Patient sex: M
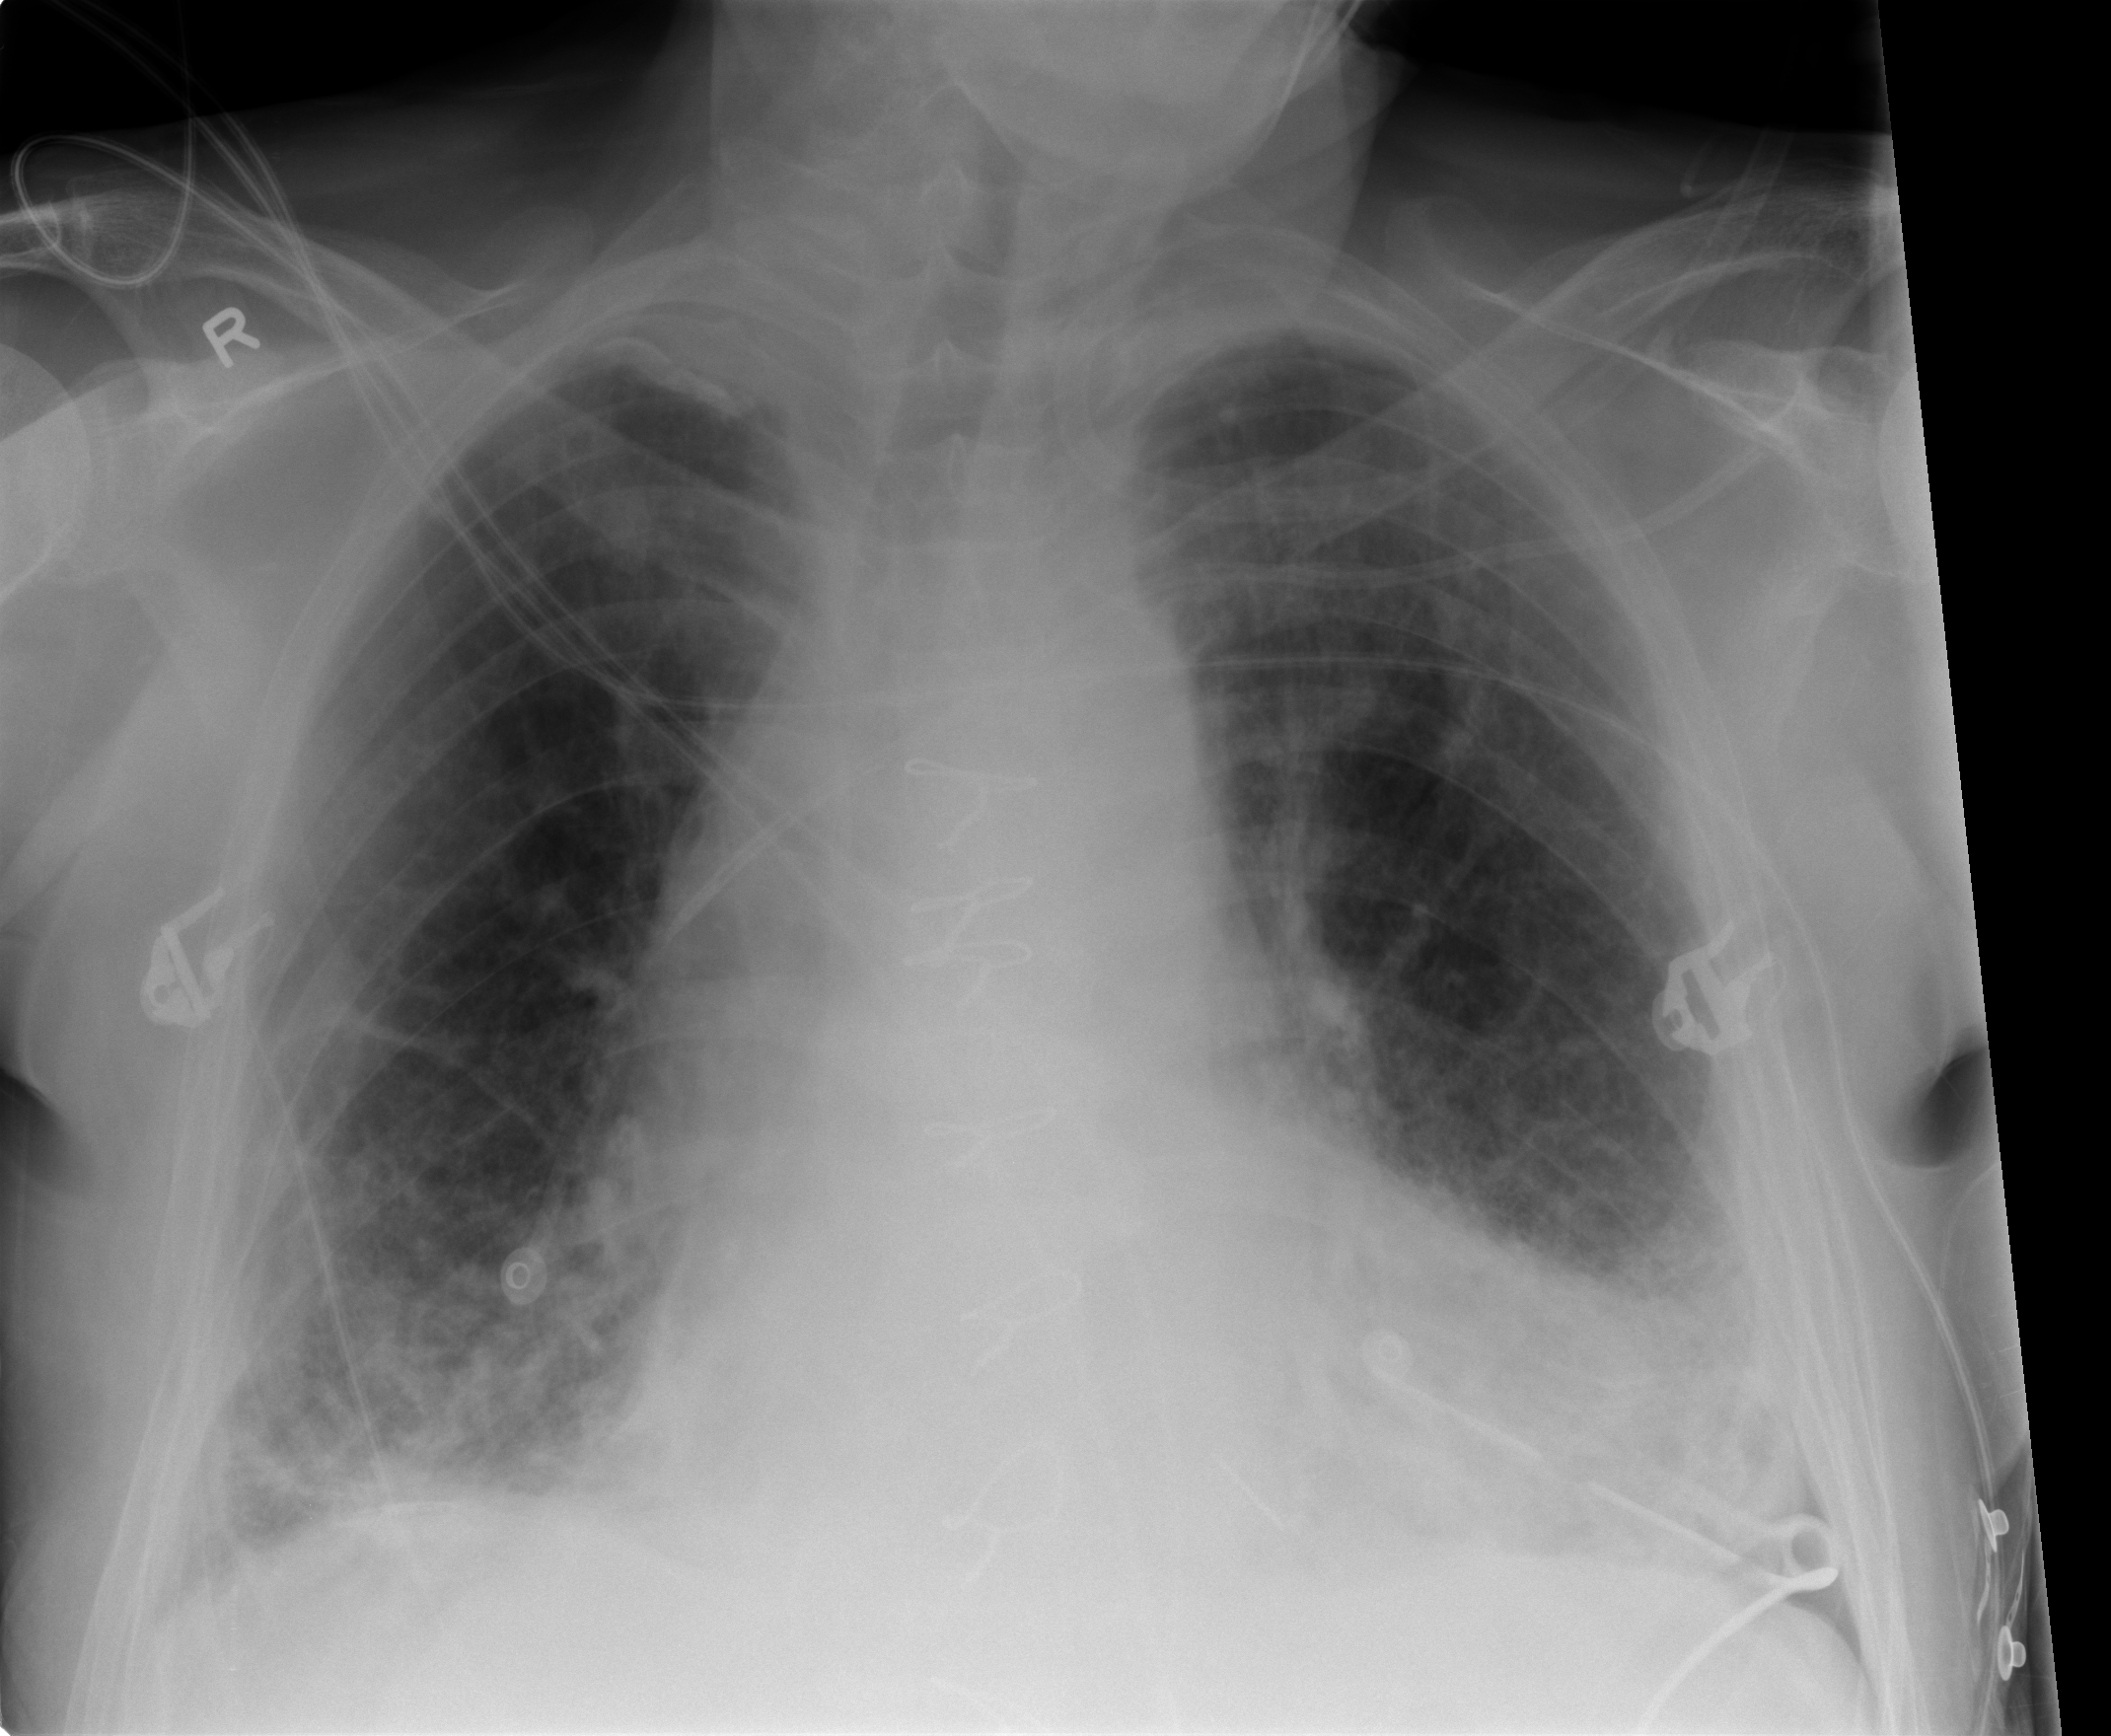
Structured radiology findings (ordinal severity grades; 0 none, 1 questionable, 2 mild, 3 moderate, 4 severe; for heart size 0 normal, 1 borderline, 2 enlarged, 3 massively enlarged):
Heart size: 2
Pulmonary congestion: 2
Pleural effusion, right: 1
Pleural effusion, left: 0
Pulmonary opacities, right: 0
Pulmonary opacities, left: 0
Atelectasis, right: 2
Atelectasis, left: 3